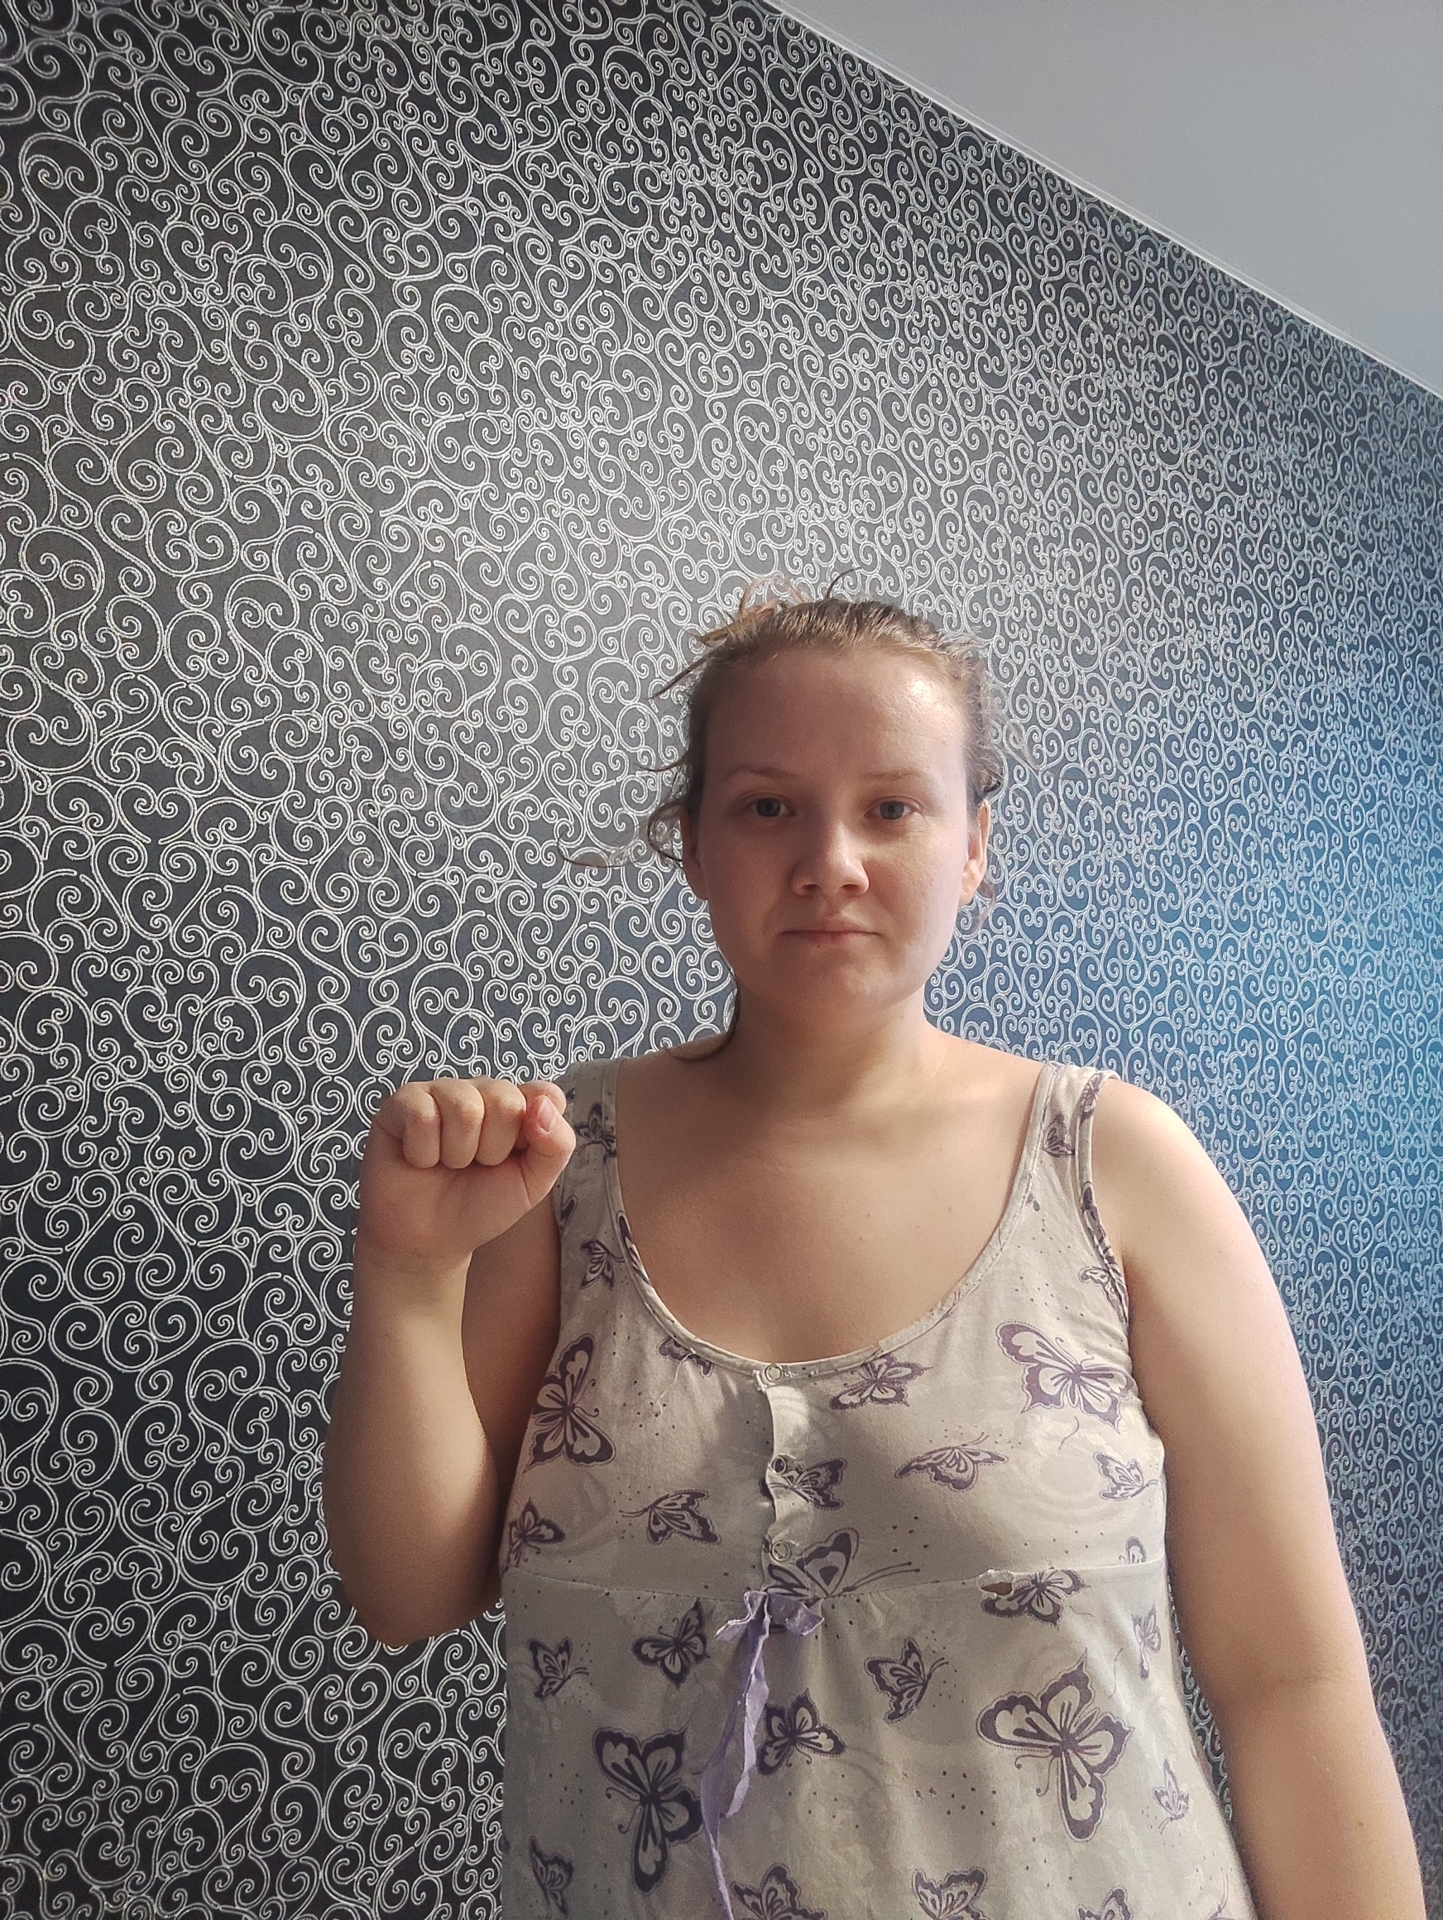
Label: clear